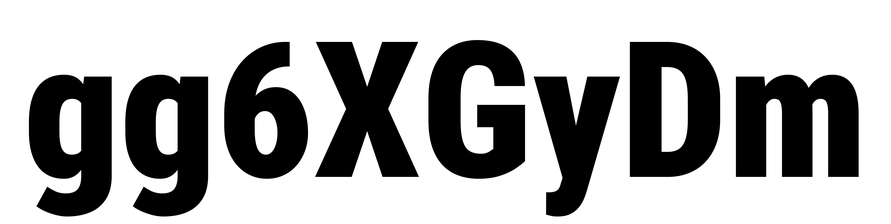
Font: Roboto_Condensed_Black